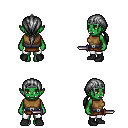
a pixel art fantasy rpg character, female body template, orc, green skin, leather chest armor, white pants, gray ponytail hairstyle, iron tiara, black shoes, dagger, four views (front, back, left, right), 2x2 character sprite sheet, small pixel art, hard edges, no anti-aliasing